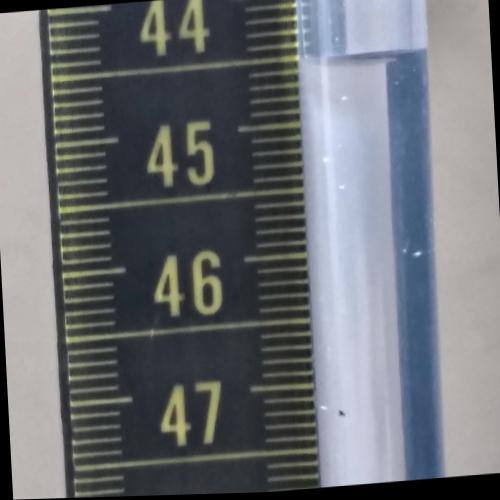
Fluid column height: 44.5 cm